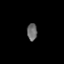
Tissue: skin
Cell type: Epithelial cells
Senescence score: 0.2198
Nuclear area (px): 165
Mean DAPI intensity: 109.927